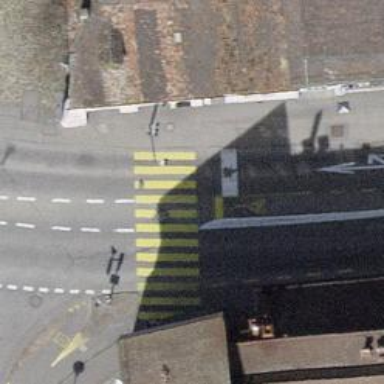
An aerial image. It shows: Road crossing with traffic signals.